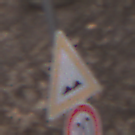
Verkehrszeichen: UnebeneFahrbahn
Zusatzzeichen unten: Geschwindigkeit20
Umgebung: Outdoor, Nature
Tageszeit: MorningAfternoon
Wetter: Overcast
Licht: Natural
Jahreszeit: Autumn
Kontrast: LowContrast